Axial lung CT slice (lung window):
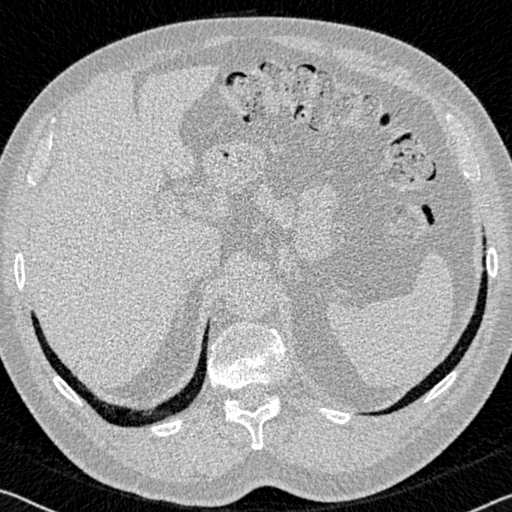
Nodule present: no